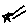
Label: star